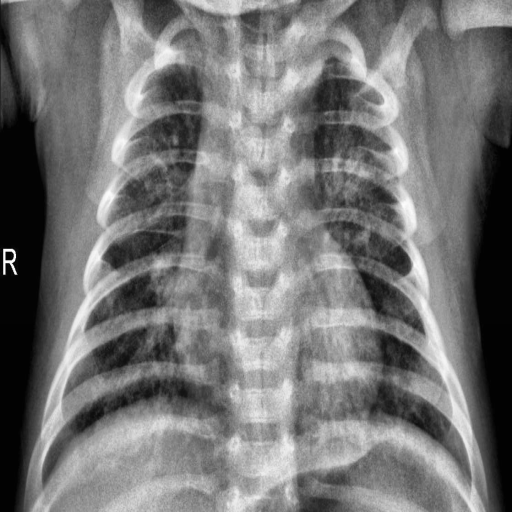
Finding: PNEUMONIA